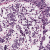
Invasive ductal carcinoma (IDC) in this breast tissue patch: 0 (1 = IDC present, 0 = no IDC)